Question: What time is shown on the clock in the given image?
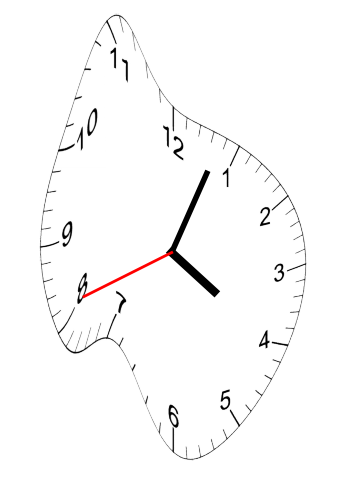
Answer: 04:03:41